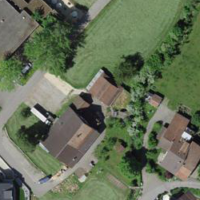
EUNIS habitat code: 55
Species observed at this site:
Urtica dioica